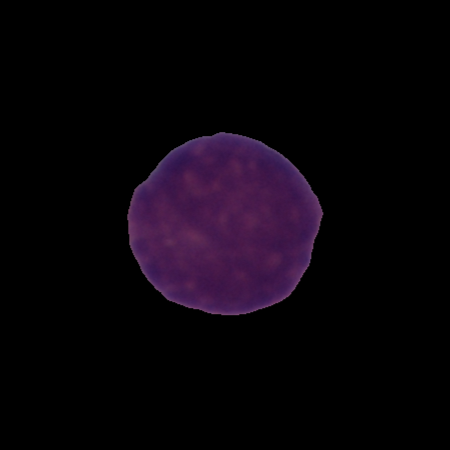
Label: healthy